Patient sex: M
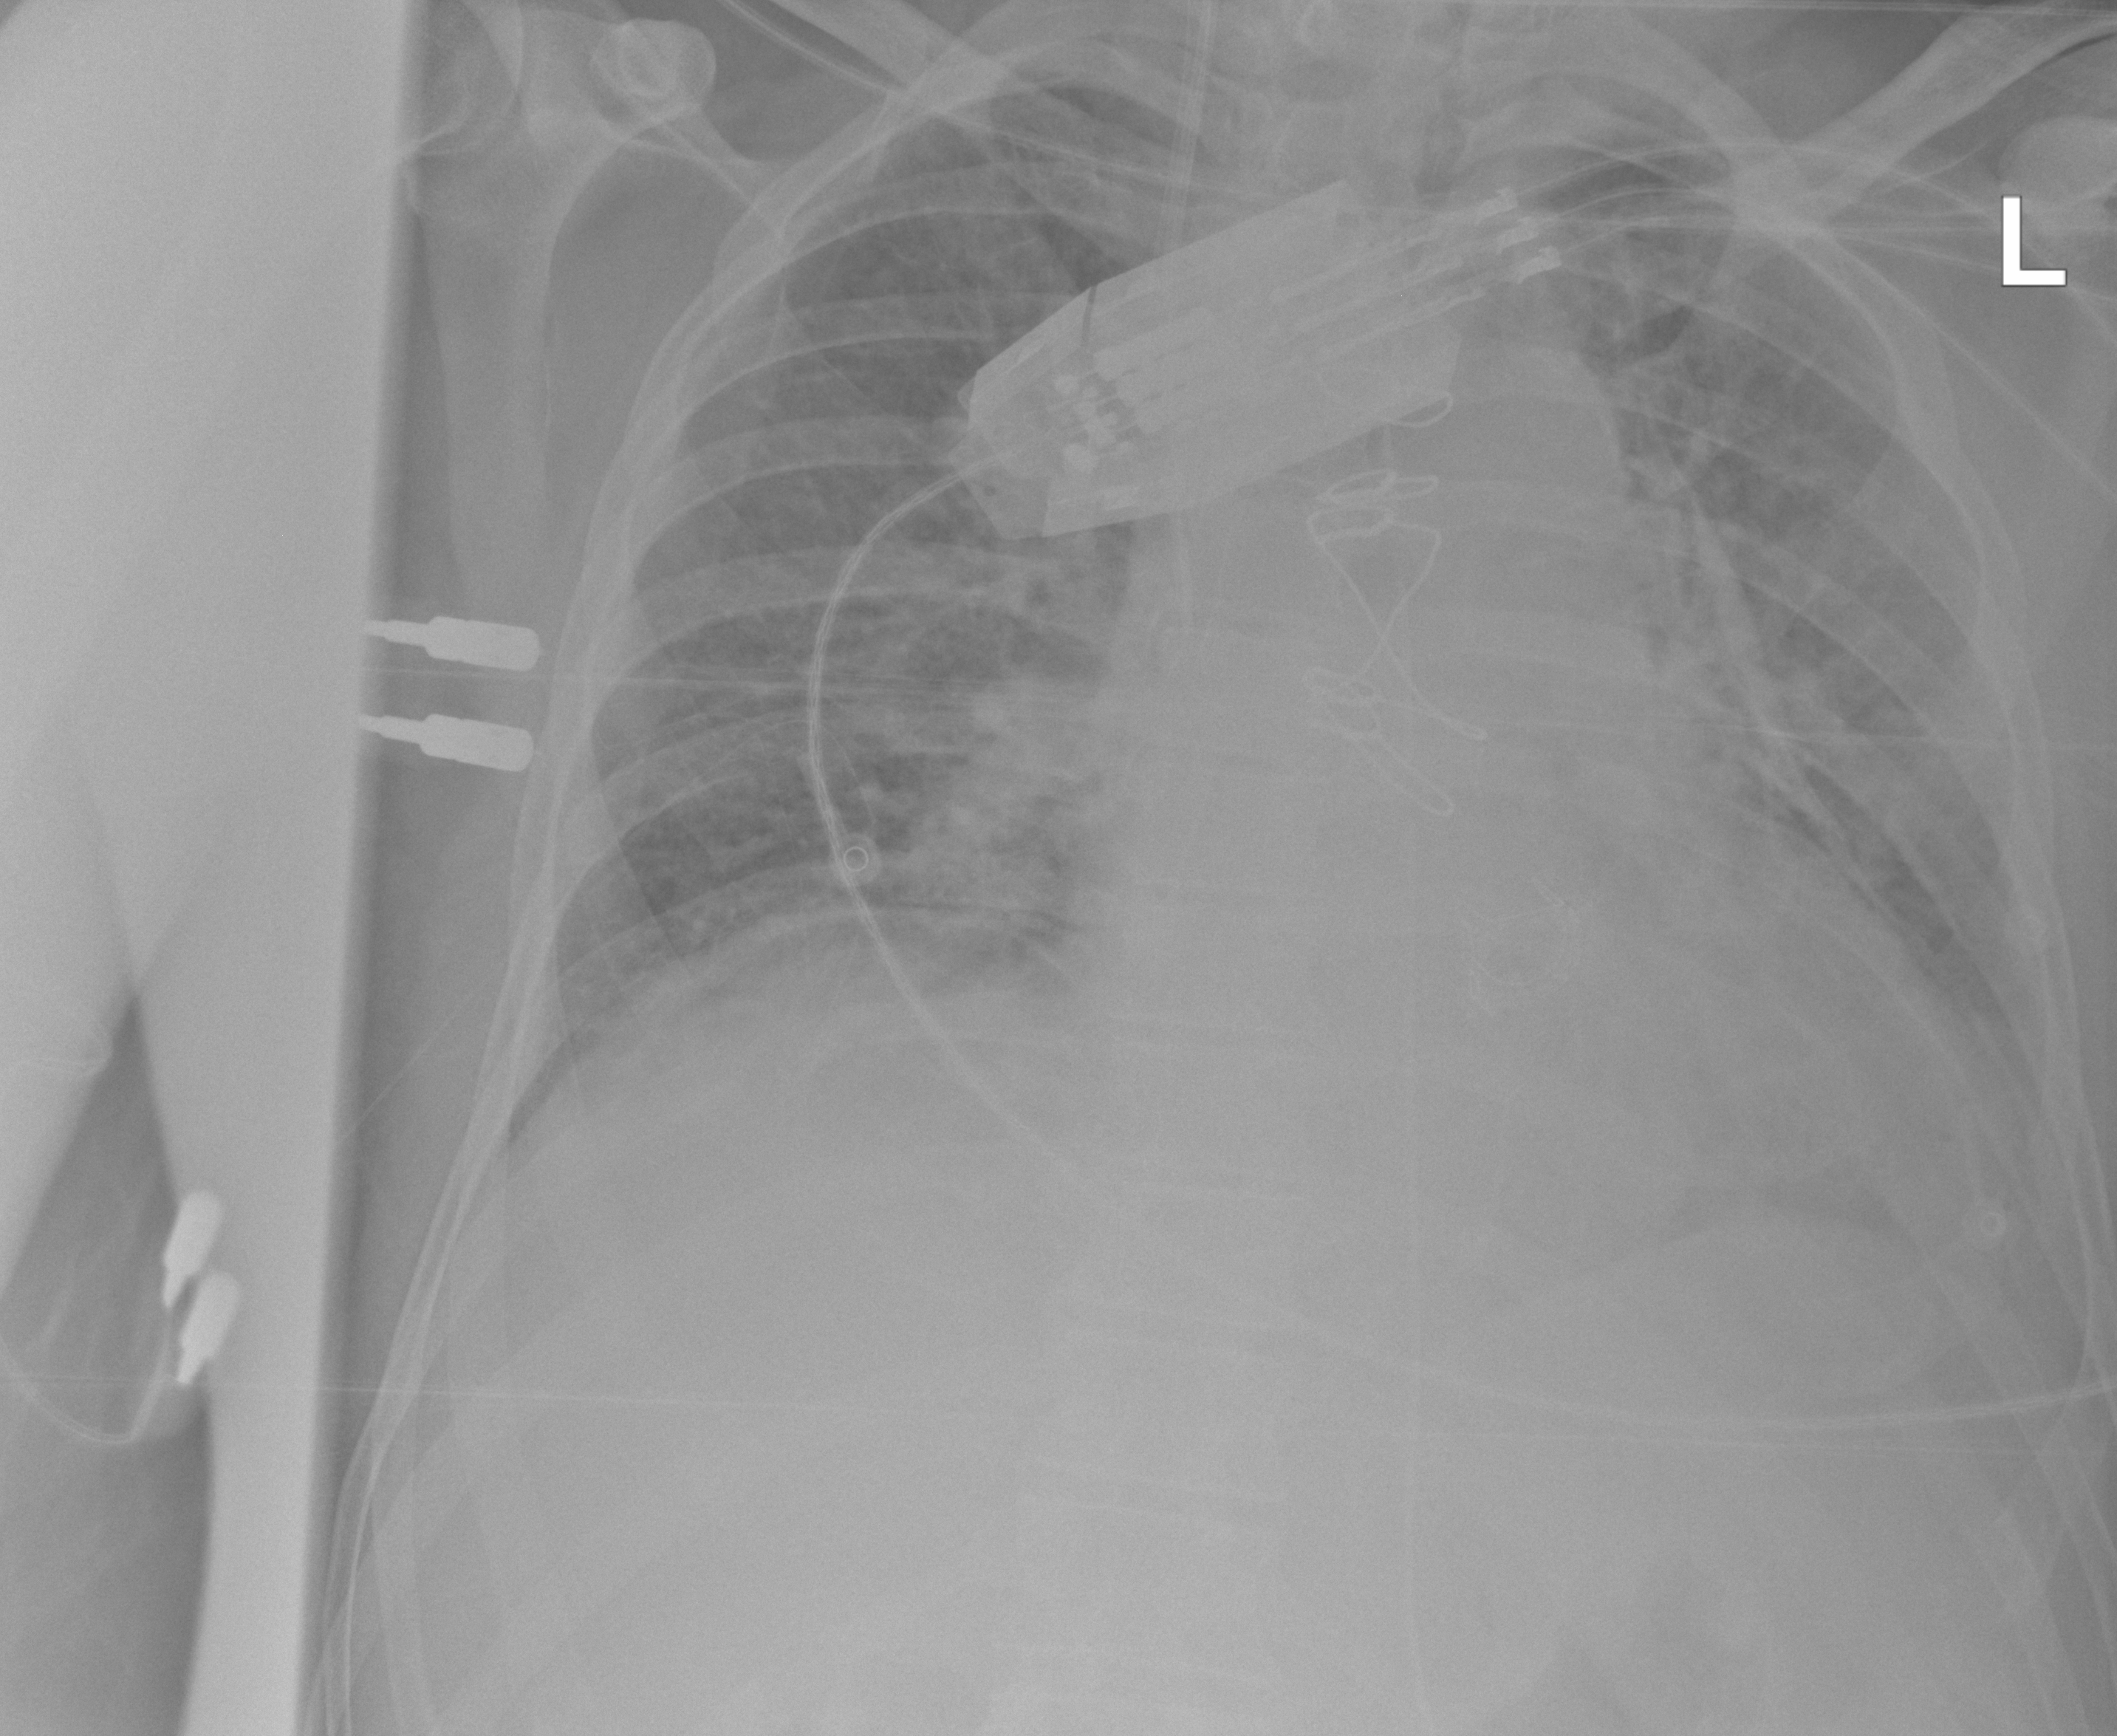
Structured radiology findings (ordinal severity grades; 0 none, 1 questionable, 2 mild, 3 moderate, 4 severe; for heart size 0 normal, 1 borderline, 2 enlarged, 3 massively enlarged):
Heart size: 2
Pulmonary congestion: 2
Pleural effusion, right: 1
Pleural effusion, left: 2
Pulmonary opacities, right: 1
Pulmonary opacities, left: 1
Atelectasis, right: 2
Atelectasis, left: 2